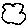
Label: cloud